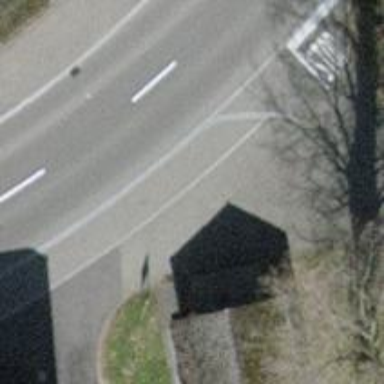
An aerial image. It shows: Bus stop with platform for public transport.